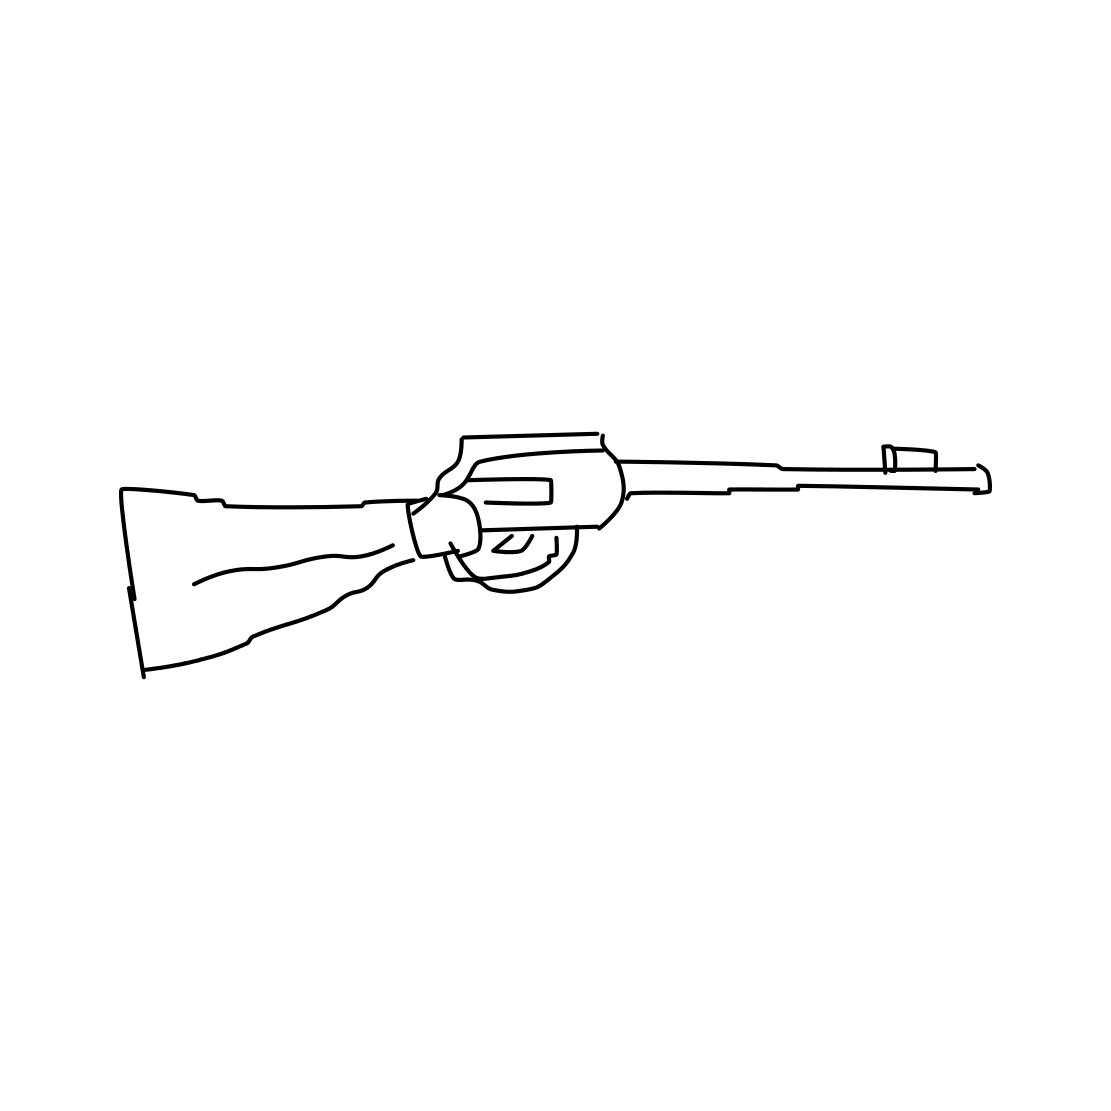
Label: rifle